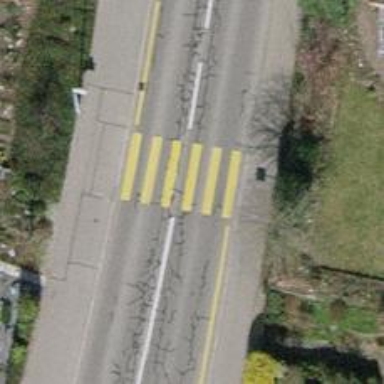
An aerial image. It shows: Uncontrolled road crossing.